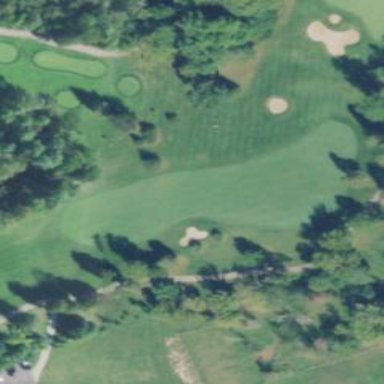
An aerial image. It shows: Grassy area designated as golf fairway.